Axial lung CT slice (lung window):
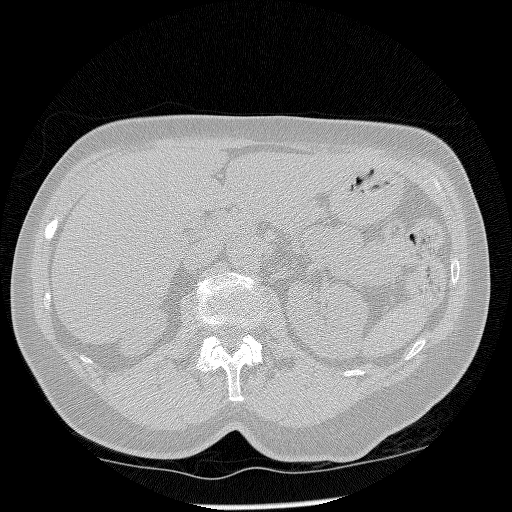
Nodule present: no